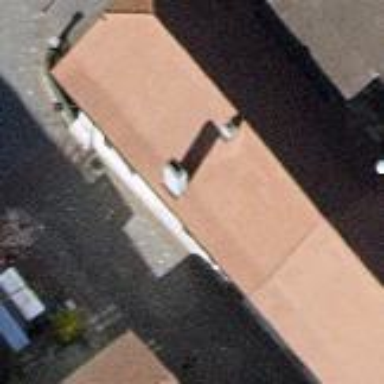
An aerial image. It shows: House with hipped roof.